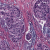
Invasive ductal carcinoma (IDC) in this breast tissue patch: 0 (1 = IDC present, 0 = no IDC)